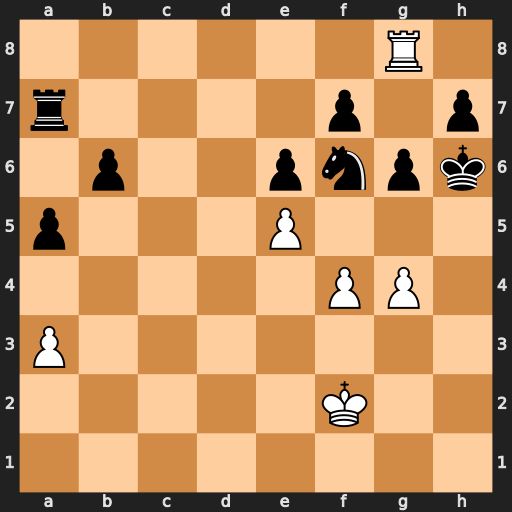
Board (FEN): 6R1/r4p1p/1p2pnpk/p3P3/5PP1/P7/5K2/8
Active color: w
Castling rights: -
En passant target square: -
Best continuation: exf6 Rd7 Kg3 Rd1 Rg7